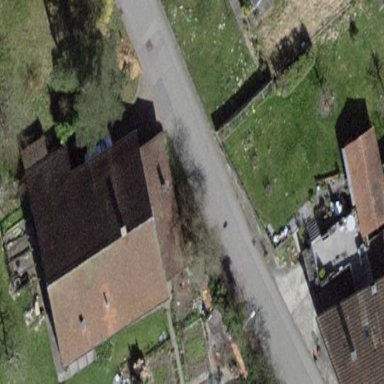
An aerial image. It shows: Building with tile roof.